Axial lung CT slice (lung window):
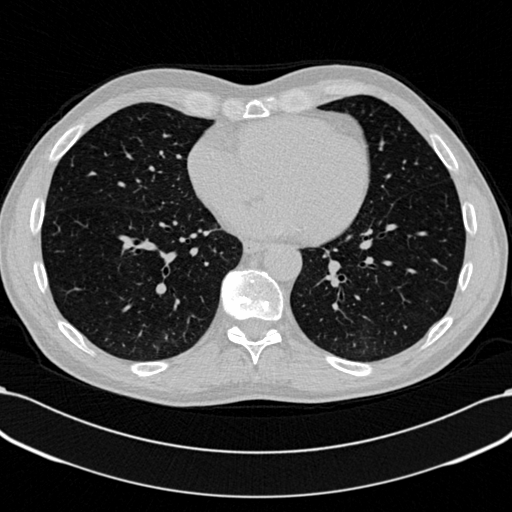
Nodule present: no